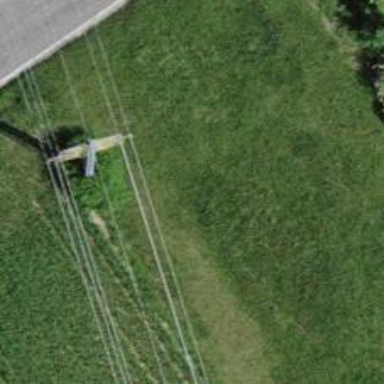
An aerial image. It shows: Concrete power pole.